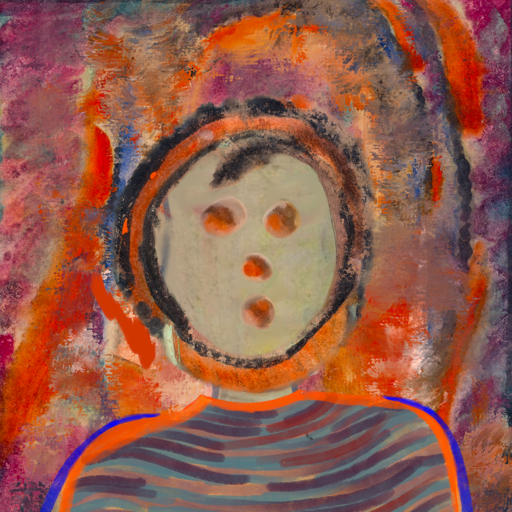
Background: Experience, Head And Neck Front: Hill_Girl, Face Front: Rupkatha, Bust: Experience, Hair Front: Childish, Head Accessory: Blank, Second Necklace: Blank, Necklace: Blank, Baby: Blank